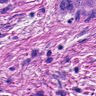
Metastatic tissue present: yes